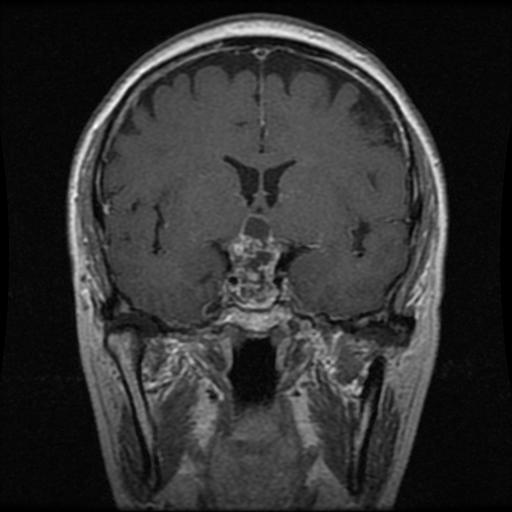
Label: pituitary